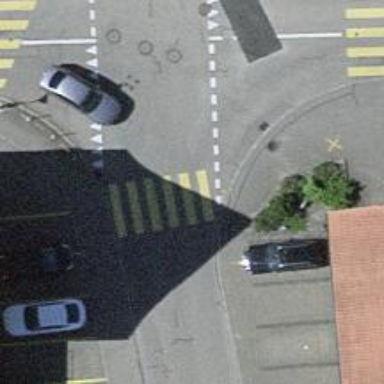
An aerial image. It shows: Zebra crossing with pedestrian island.